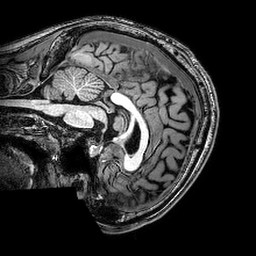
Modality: T1w
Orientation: sagittal
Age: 18
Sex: male
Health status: healthy
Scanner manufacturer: philips
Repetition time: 0.00815 s
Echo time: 0.00376 s